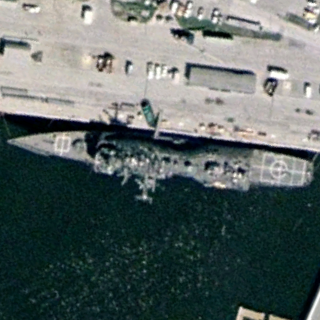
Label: cruiser